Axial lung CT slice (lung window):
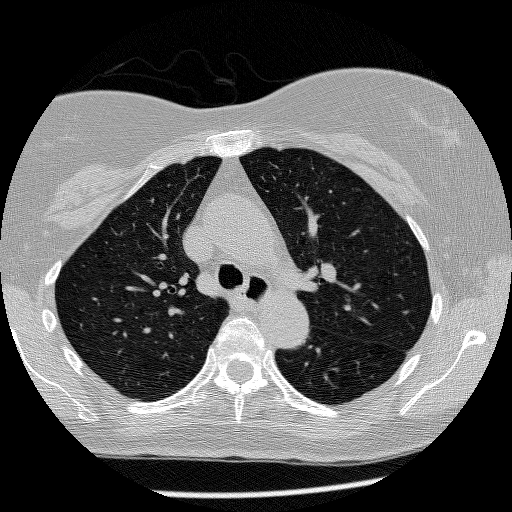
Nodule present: no